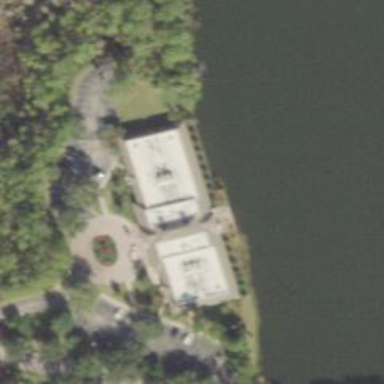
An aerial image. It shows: Sports center building.